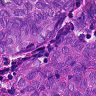
Metastatic tissue present: yes